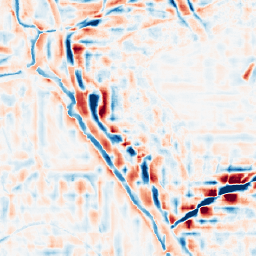
Category: wavelet
Decomposition family: wavelet_reverse_biorthogonal
Decomposition parameters: wavelet: rbio2.4
level: 4
Upsampling method: nearest
Upsampling parameters: scale: 2
Upsampling scale: 2